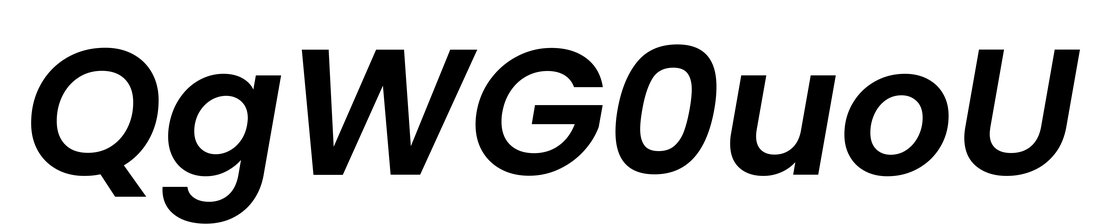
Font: Poppins-SemiBoldItalic